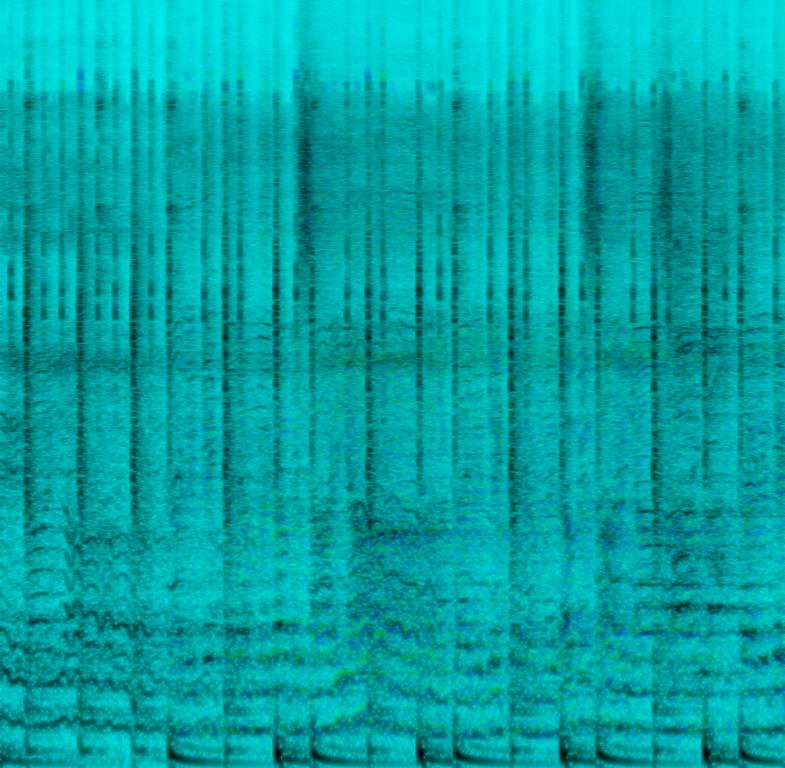
This is a traditional middle eastern type of song with traditional singing that involves vocal modulation. The percussion is simple and encourages dancing. The three men sing in unison and there's an intermittent chant. They repeat the same phrase like a refrain.